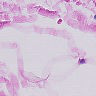
Metastatic tissue present: no